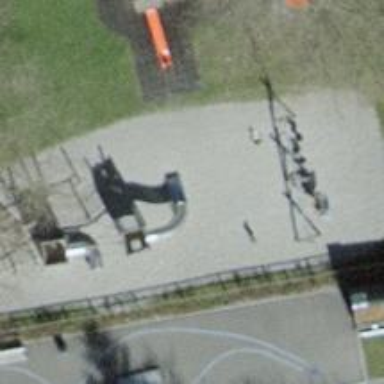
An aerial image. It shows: Playground area for leisure land.